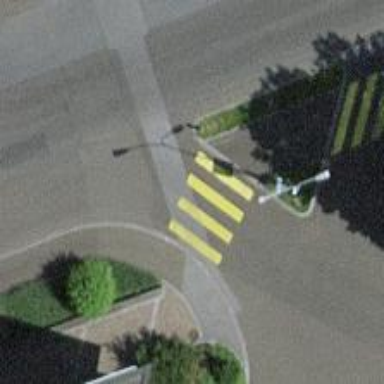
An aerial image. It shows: Uncontrolled zebra crossing with pedestrian island.